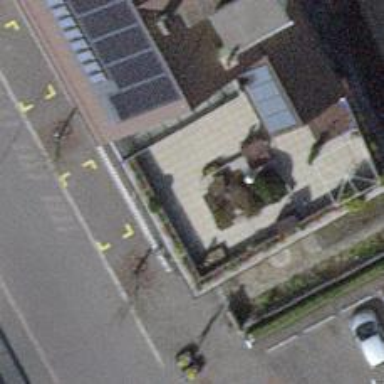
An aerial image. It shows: Veterinary facility.